Interaction volume radius: 10 \u00c5
Interaction volume height: 20 \u00c5
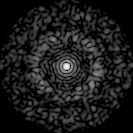
Disorder parameter: 0.8411